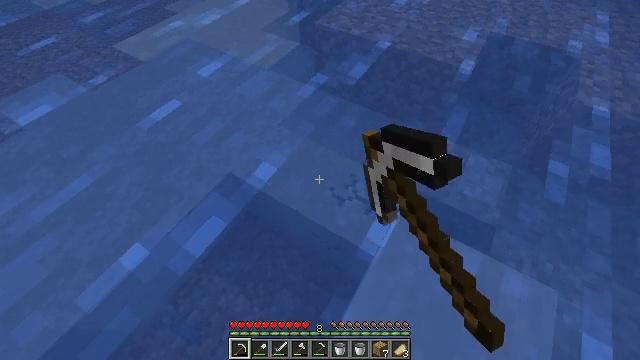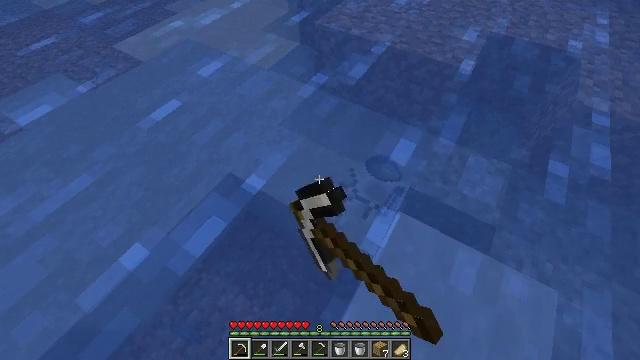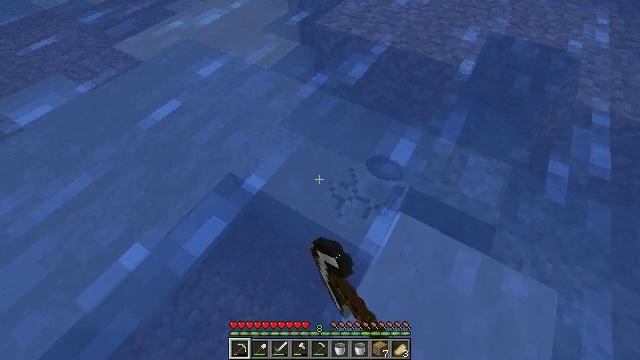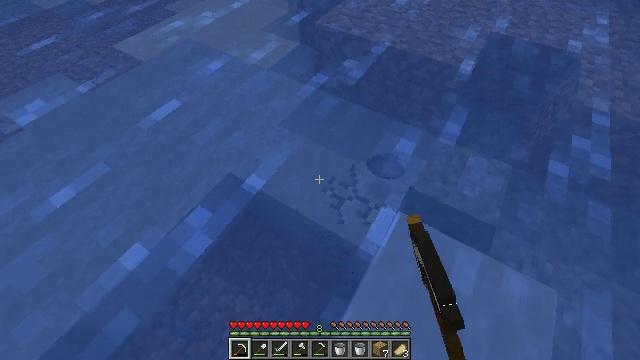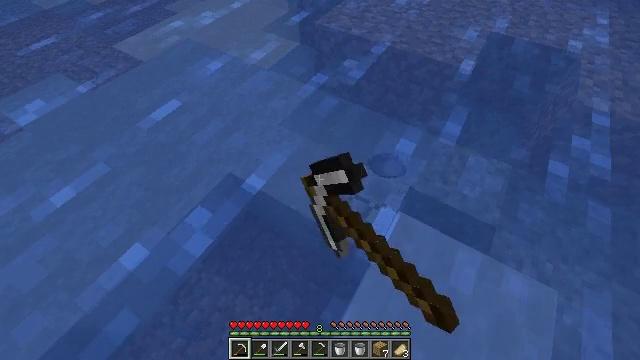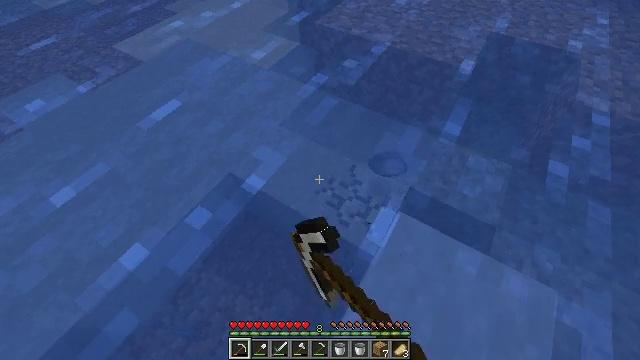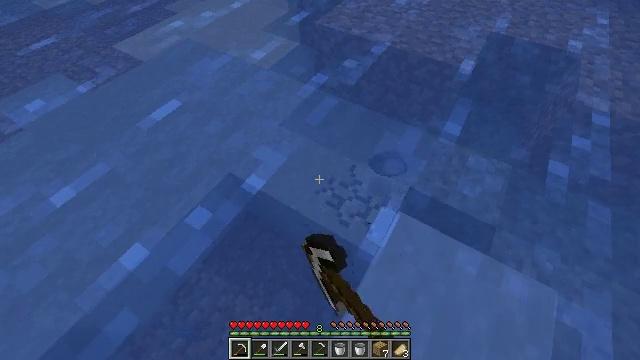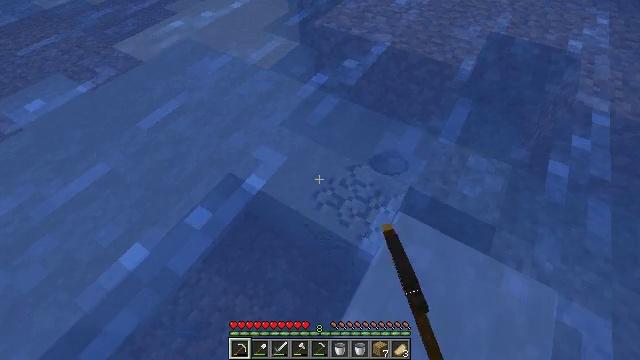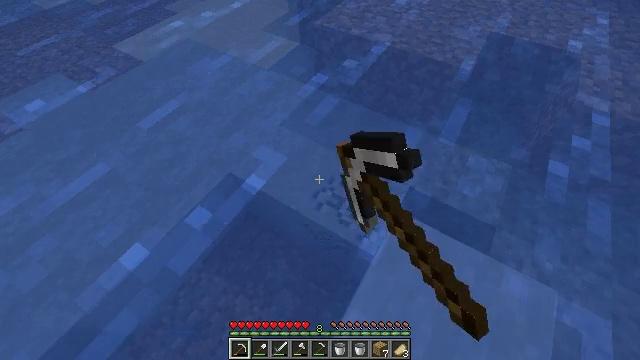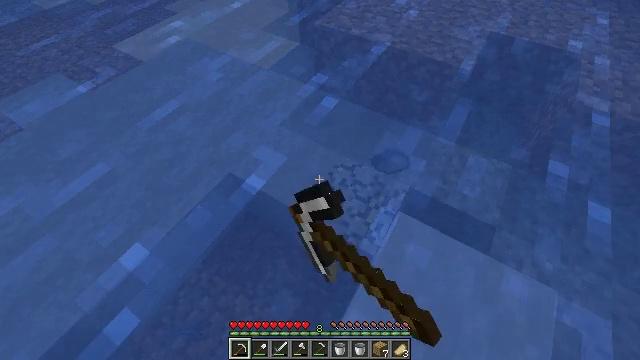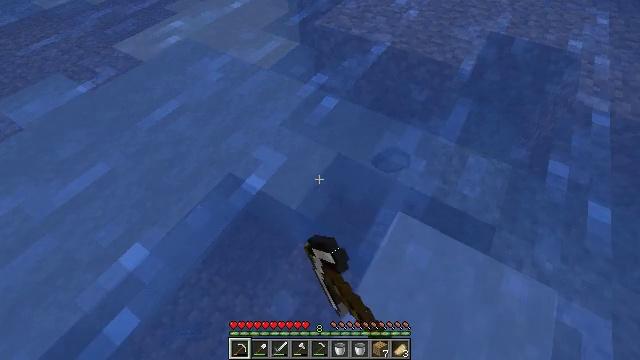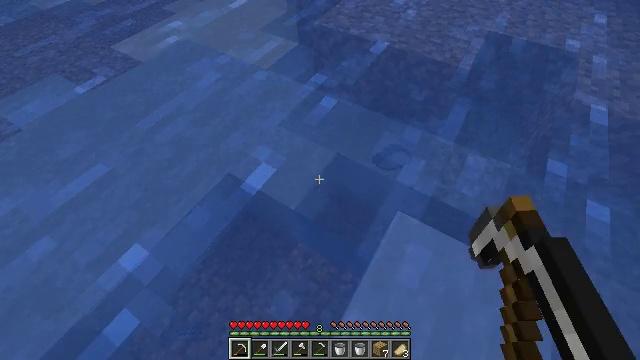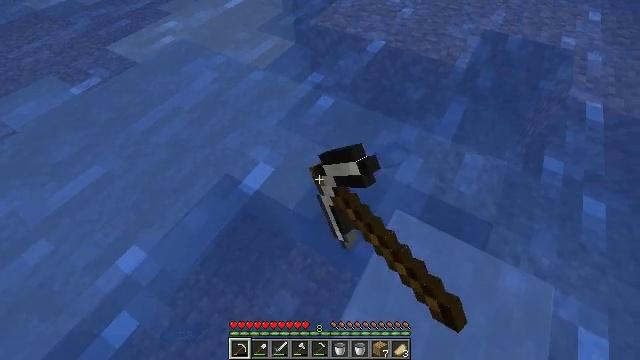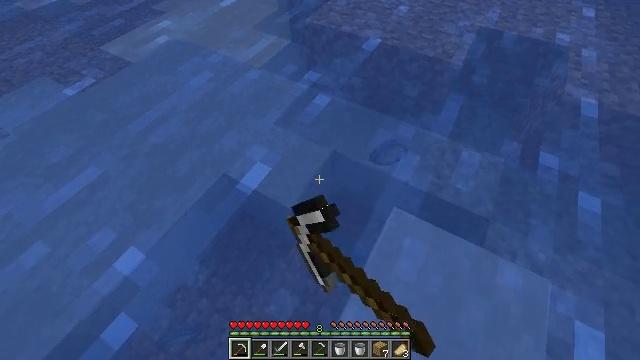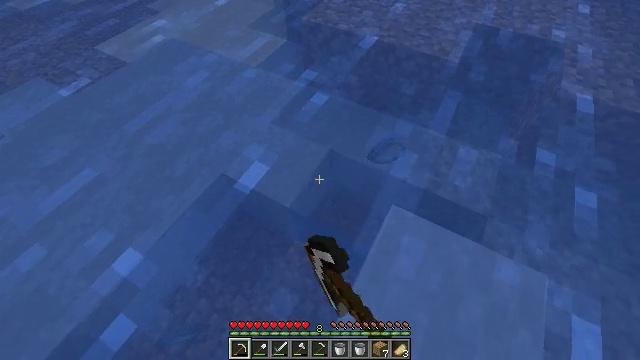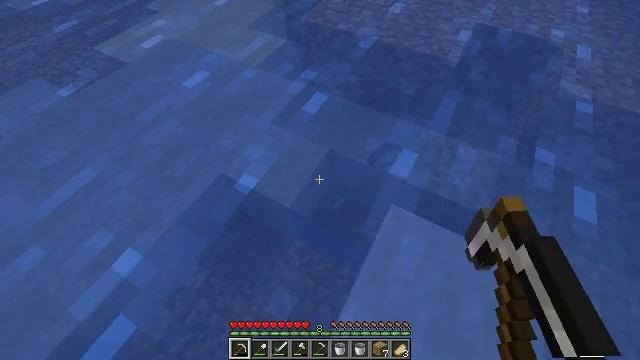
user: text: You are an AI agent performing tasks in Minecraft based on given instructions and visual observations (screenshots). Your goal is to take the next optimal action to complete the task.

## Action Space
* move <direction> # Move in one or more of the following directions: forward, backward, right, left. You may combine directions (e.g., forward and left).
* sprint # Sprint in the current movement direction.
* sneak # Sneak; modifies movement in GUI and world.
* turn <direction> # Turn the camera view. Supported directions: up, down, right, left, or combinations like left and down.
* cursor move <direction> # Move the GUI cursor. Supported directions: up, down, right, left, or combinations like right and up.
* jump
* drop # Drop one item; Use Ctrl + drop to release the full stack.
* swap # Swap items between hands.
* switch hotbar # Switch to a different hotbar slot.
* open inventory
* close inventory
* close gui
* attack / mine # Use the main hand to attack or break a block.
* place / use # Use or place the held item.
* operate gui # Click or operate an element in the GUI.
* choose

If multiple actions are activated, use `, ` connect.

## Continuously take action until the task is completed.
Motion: motion action
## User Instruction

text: Attack the clay block to obtain it.
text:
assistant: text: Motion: attack / mine
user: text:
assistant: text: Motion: attack / mine
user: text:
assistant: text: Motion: attack / mine
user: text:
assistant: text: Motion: attack / mine
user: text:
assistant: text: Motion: attack / mine
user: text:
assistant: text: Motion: attack / mine
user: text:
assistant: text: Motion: attack / mine
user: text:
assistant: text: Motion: attack / mine
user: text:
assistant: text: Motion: attack / mine
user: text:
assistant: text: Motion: attack / mine
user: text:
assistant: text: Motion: attack / mine
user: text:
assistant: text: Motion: attack / mine
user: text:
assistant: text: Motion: attack / mine
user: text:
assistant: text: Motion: attack / mine
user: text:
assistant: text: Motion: attack / mine
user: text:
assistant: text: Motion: attack / mine
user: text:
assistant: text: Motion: turn left, attack / mine
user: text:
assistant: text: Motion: turn left, attack / mine
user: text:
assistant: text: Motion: attack / mine
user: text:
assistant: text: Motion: attack / mine
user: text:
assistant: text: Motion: attack / mine
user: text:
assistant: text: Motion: attack / mine
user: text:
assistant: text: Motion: attack / mine
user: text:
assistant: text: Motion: attack / mine
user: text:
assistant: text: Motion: attack / mine
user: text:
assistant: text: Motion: attack / mine
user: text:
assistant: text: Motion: attack / mine
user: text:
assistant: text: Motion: attack / mine
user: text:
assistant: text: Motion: attack / mine
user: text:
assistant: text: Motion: attack / mine